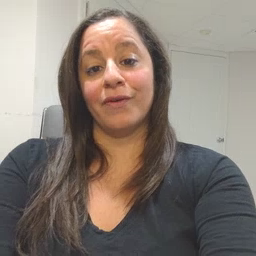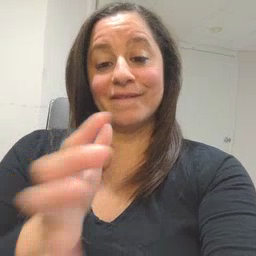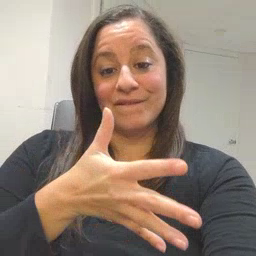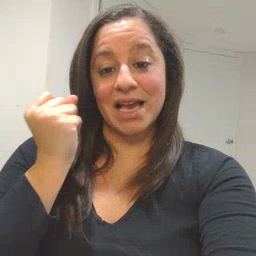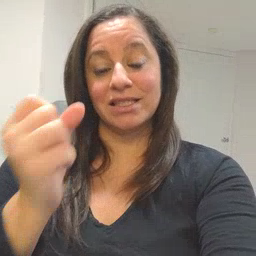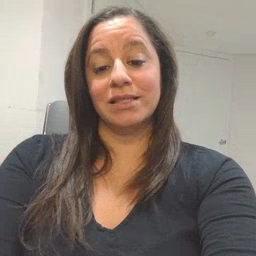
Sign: fast